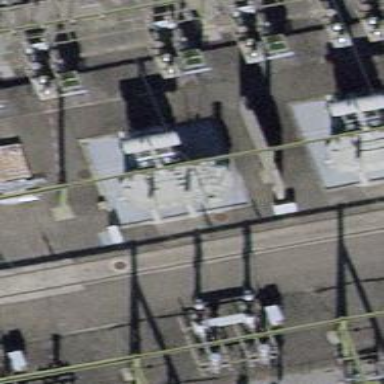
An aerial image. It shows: Outdoor traction transformer.